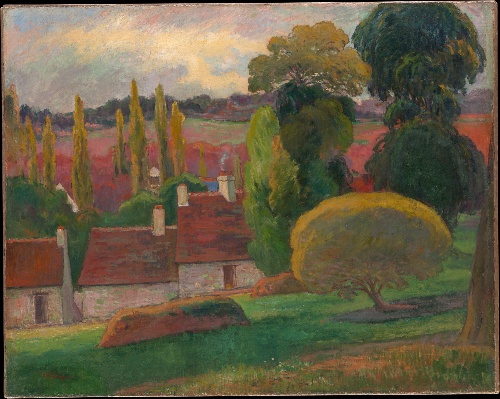
Title: A Farm in Brittany
Artist: Paul Gauguin
Artist bio: French, Paris 1848–1903 Atuona, Hiva Oa, Marquesas Islands
Date: ca. 1894
Object type: Painting
Classification: Paintings
Medium: Oil on canvas
Dimensions: 28 1/2 x 35 5/8 in. (72.4 x 90.5 cm)
Department: European Paintings
Credit line: Bequest of Margaret Seligman Lewisohn, in memory of her husband, Sam A. Lewisohn, 1954
Accession year: 1954
Repository: Metropolitan Museum of Art, New York, NY
Tags: Farms